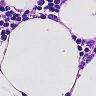
Metastatic tissue present: no